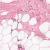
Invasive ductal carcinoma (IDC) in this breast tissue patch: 0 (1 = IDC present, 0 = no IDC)